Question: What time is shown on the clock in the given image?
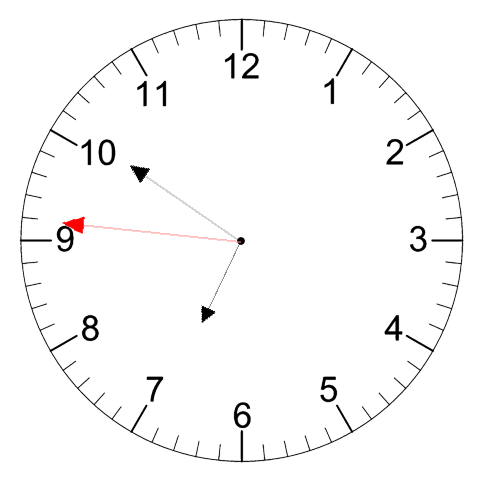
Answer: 06:50:46